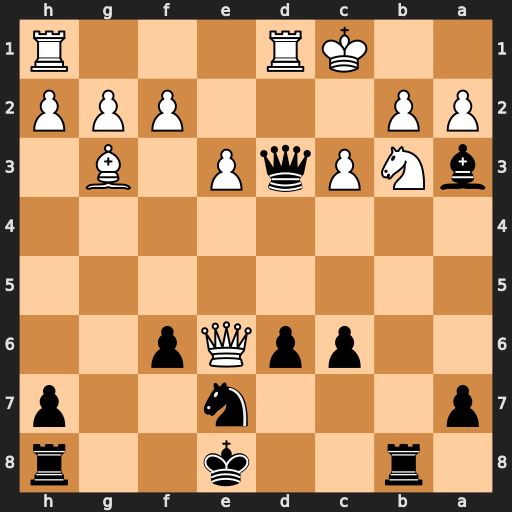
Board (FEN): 1r2k2r/p3n2p/2ppQp2/8/8/bNPqP1B1/PP3PPP/2KR3R
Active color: b
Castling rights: k
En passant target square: -
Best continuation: Qxc3+ Kb1 Qxb2#